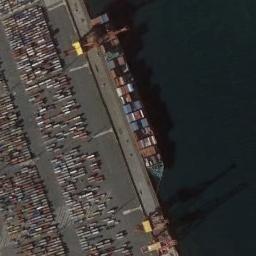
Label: ship